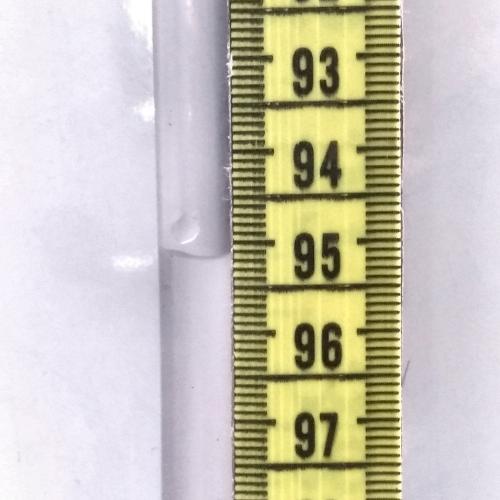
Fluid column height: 95.2 cm